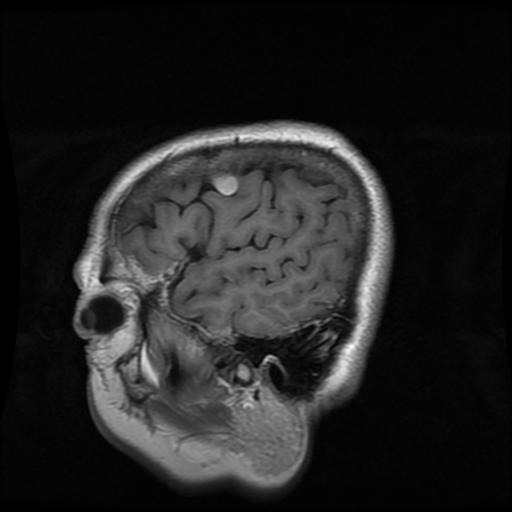
Label: meningioma